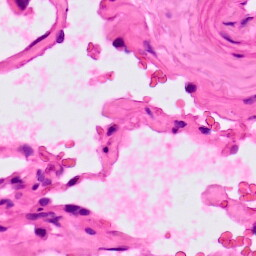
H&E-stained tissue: Lung